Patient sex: F
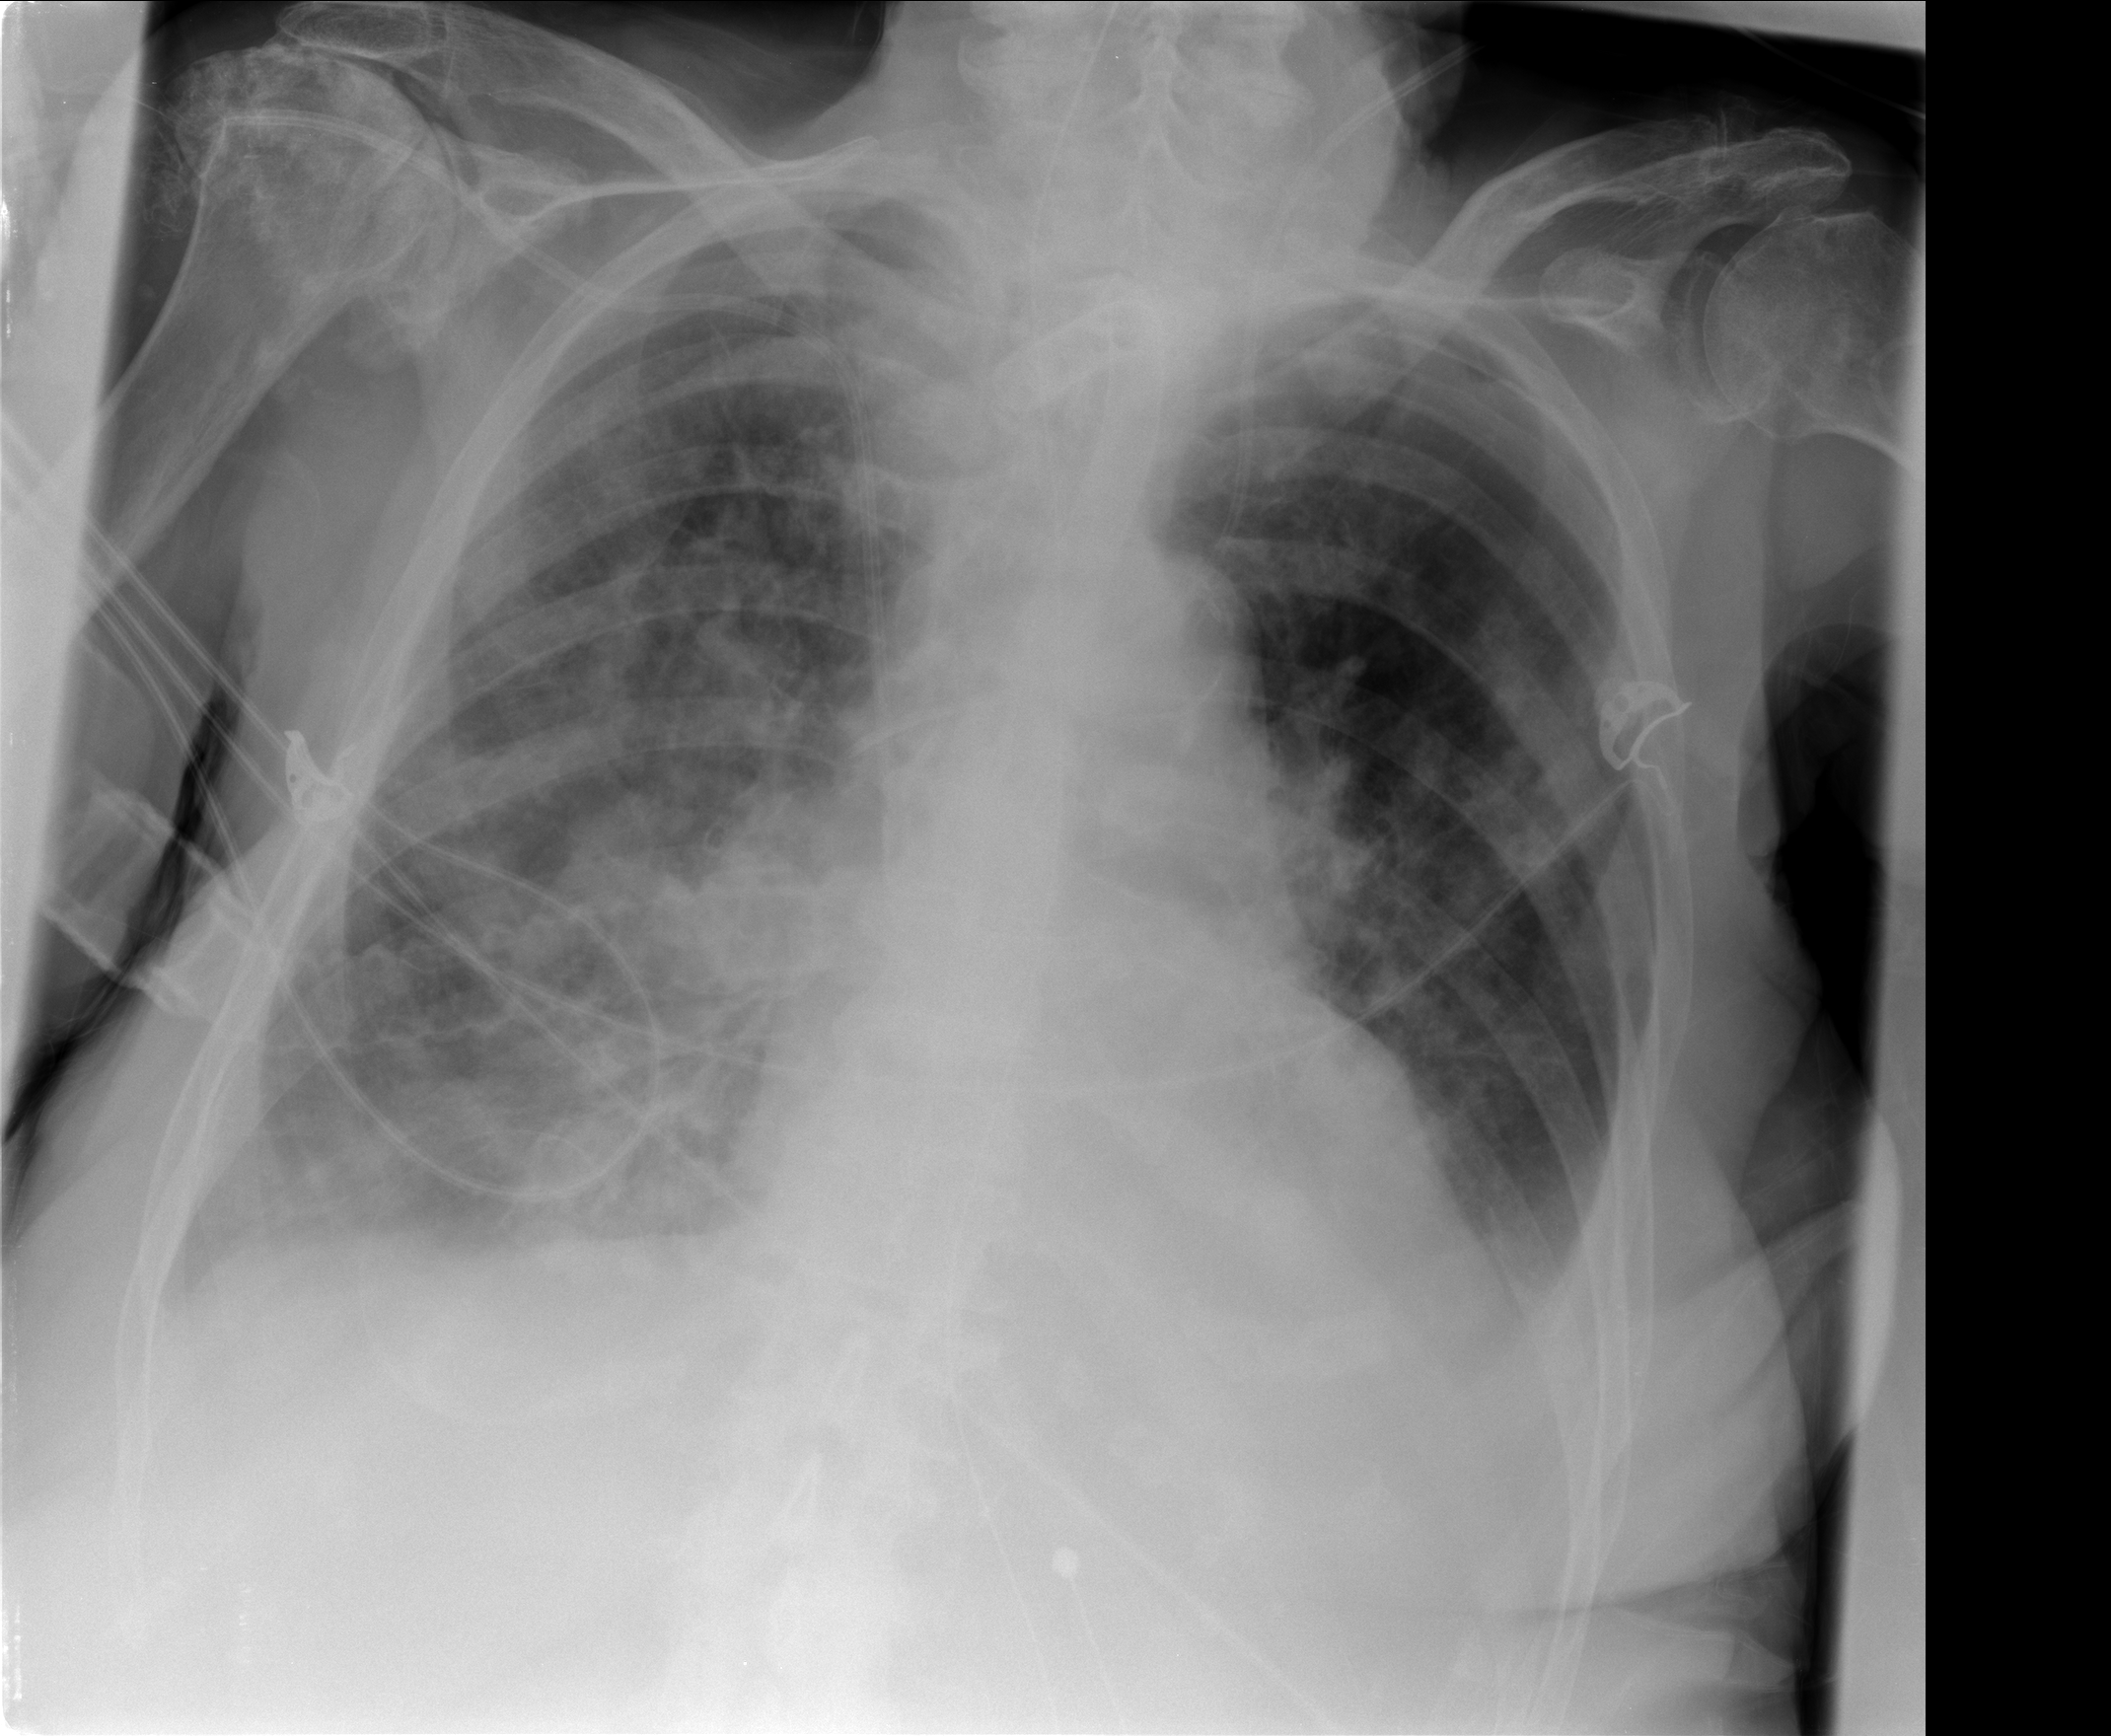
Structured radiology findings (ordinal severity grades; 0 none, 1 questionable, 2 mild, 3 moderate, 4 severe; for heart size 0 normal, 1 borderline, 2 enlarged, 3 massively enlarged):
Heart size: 2
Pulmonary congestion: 2
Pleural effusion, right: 1
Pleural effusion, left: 2
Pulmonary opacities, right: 3
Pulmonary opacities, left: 1
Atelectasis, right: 1
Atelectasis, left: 2